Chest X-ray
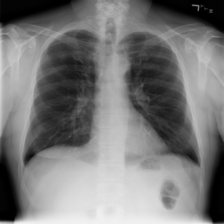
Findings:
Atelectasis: negative
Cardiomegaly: negative
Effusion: positive
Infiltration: negative
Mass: negative
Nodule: negative
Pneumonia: negative
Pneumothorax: negative
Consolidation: negative
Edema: negative
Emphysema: negative
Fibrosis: negative
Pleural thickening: negative
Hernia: negative